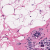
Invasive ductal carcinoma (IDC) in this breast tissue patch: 0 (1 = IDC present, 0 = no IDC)